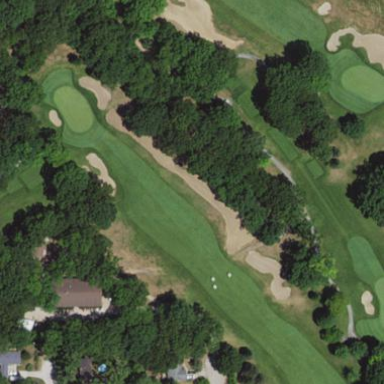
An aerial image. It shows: Golf bunker filled with natural sand.